Question: I am new to Angular JS, I have created a Spring MVC web application with Angular JS, I know that from view we can call REST services from Angular JS using resource, restangular, http , But say in Spring form the Controller a view is been triggered and for loading the datas through angular within the view again a REST call from angular is been called from view to the server and gets the datas thereafter for loading, Instead is there any way to pass the json object while triggering the view from Spring controller to the Angular JS at the first time itself.

I have done a similar thing, its working fine but don't know whether its a good approach or not.
'''
@RequestMapping("/getemployee")
public ModelAndView helloWord(){
JSONArray employeeJsonArray = // contains all the information of the employee
return new ModelAndView("employee", "employee",employeeJsonArray);
}
'''
'''
<html ng-app="myApp">
<head>
<meta http-equiv="Content-Type" content="text/html; charset=ISO-8859-1">
<title>Spring 3.0 MVC Series: Hello World</title>
<script src="https://ajax.googleapis.com/ajax/libs/angularjs/1.2.14/angular.min.js"></script>
<script>
var app = angular.module('myApp', []);
app.controller('MyCtrl', function($scope) {
$scope.employee = [];
$scope.loadData = function(employee)
{
$scope.employee = JSON.parse(employee);
};
});
</script>
</head>
<body ng-controller="MyCtrl">
{{loadData('${employee}')}}
<input type="text" ng-value="employee[0].name"/>
</body>
</html>
'''
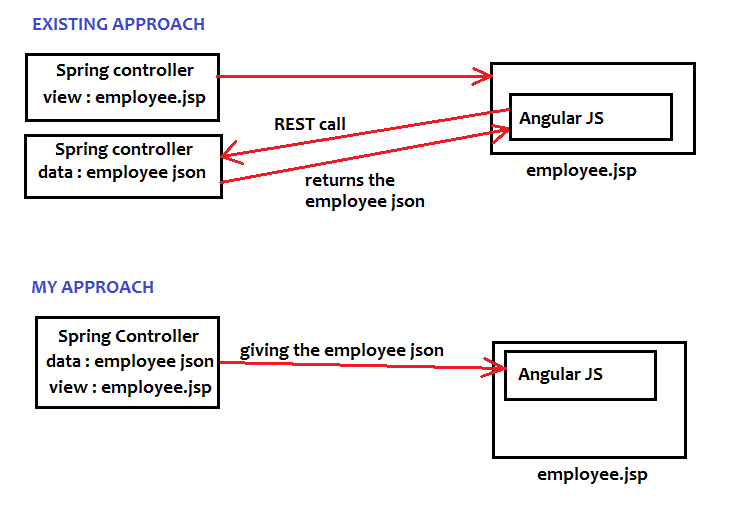
Answer: Angular really shines when you use it in a "single" page application, so I would suggest using it as you suggested in your "existing approach" as it moves you closer to a single page app design, however, if you are just trying to get some of the features of Angular in an existing request/response application, then you could send your html payload with the data in 'ng-init' as this <URL> demonstrates. It's a RoR example, but I think the point is clear. I think it is a bit of hack, but should get the job done.
'''
<body ng-init="angularVariable = ${variableFromServer}">
html/angular ...
</body>
'''